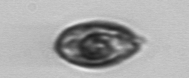
Label: Katodinium_or_Torodinium